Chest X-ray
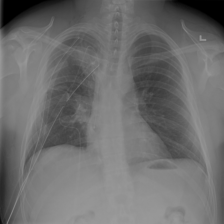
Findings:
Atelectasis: negative
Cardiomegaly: negative
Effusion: negative
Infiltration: negative
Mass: negative
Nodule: negative
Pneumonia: negative
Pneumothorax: positive
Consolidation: negative
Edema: negative
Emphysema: positive
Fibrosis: negative
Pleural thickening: negative
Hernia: negative